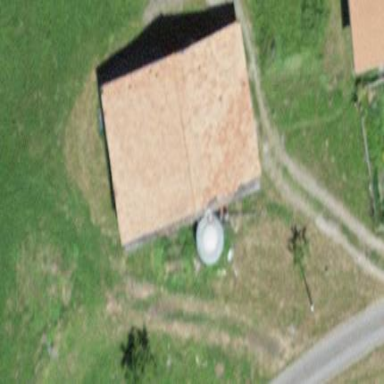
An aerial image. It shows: Rural barn.